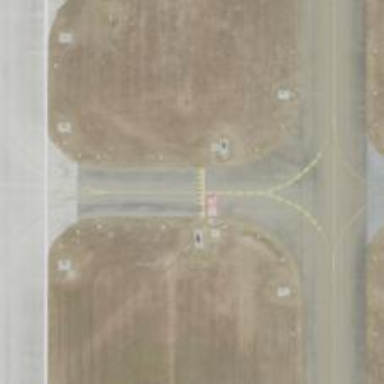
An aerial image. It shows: View of taxiway at the airport.